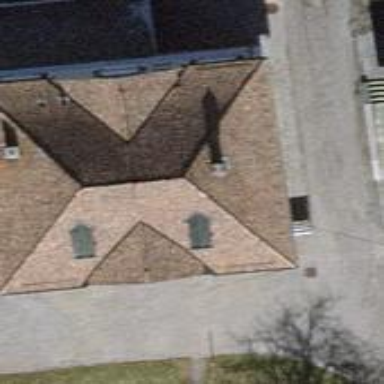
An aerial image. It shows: House used as kindergarten.